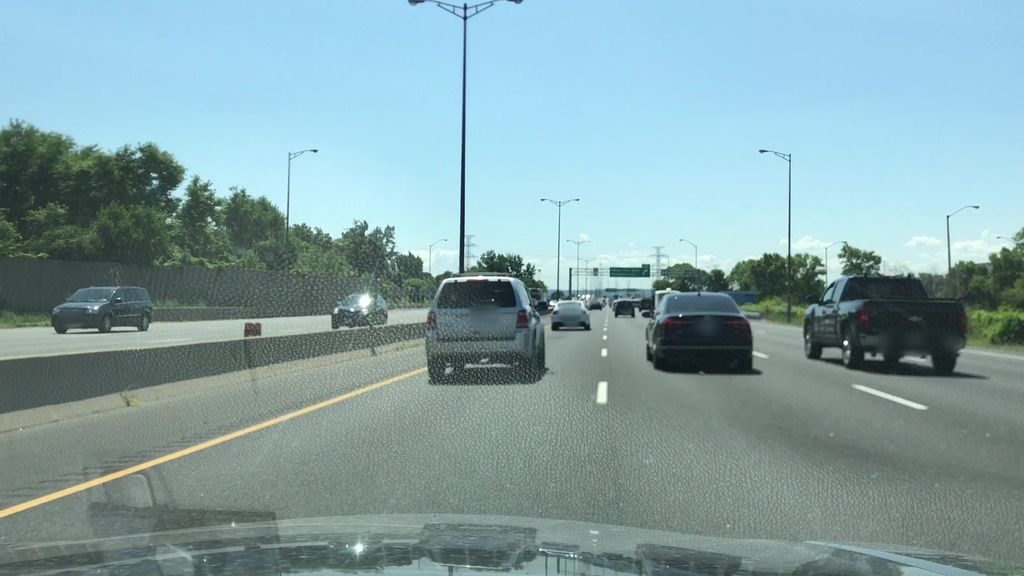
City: hamilton